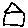
Label: house